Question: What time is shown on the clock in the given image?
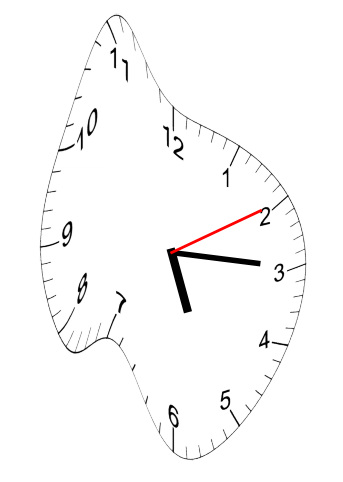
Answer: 05:15:10